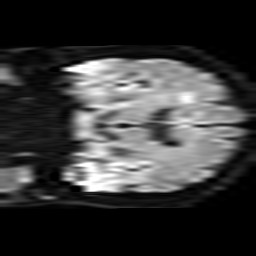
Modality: TRACE
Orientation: coronal
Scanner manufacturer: philips
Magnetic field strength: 3 T
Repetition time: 3.799 s
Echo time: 0.06134 s